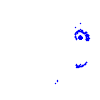
Particle: pion